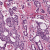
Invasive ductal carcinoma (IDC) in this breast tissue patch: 1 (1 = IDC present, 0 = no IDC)